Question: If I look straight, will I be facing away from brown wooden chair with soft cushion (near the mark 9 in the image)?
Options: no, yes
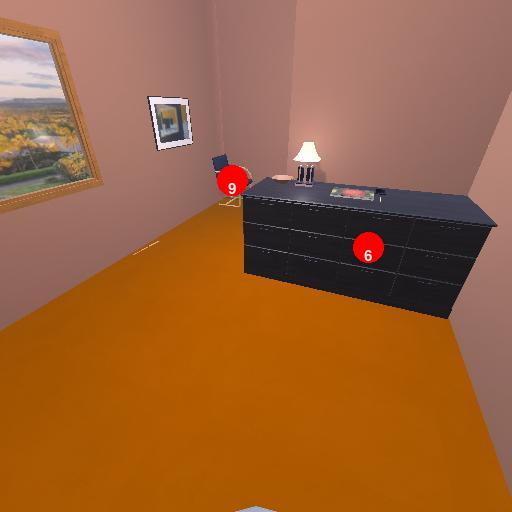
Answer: no